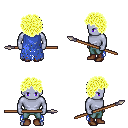
a pixel art fantasy rpg character, male body template, dark elf, purple skin, blue tattered cape, teal pants, gold curly afro hairstyle, brown shoes, spear, four views (front, back, left, right), 2x2 character sprite sheet, small pixel art, hard edges, no anti-aliasing